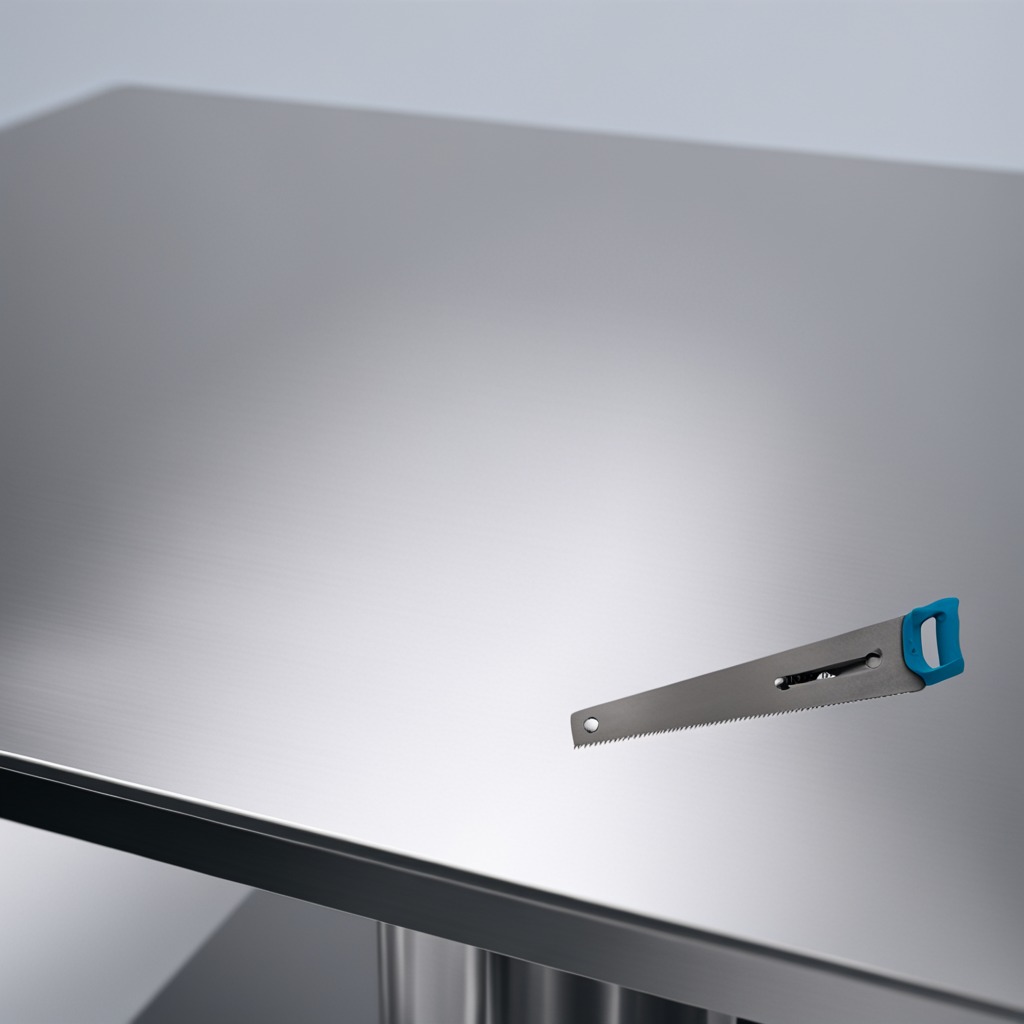
A metal saw is lying on a stainless steel table in a high-end prototyping lab.